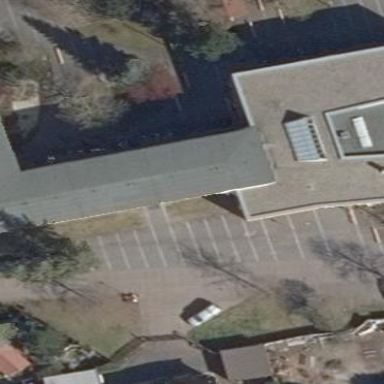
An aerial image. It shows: School building.